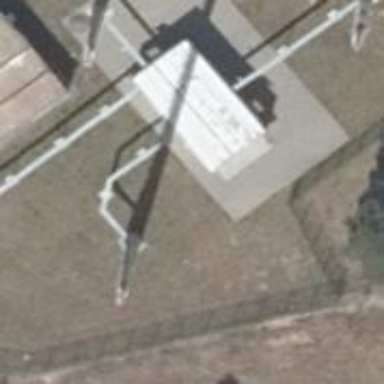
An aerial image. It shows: Communication mast tower.